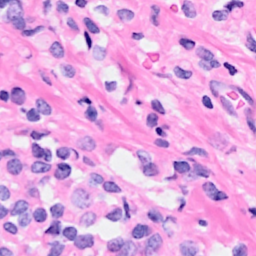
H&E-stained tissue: Breast